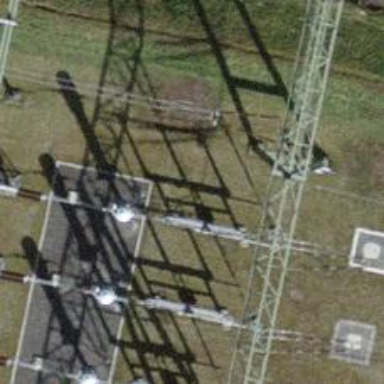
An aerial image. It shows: Power line in the image.